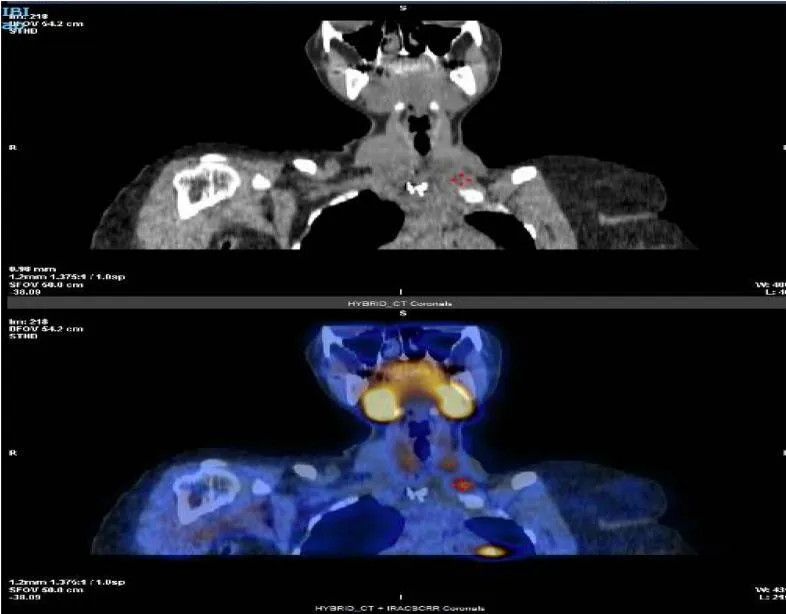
SPECT revealed hyperactivity of parathyroid tissue.
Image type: radiology (spect)